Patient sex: M
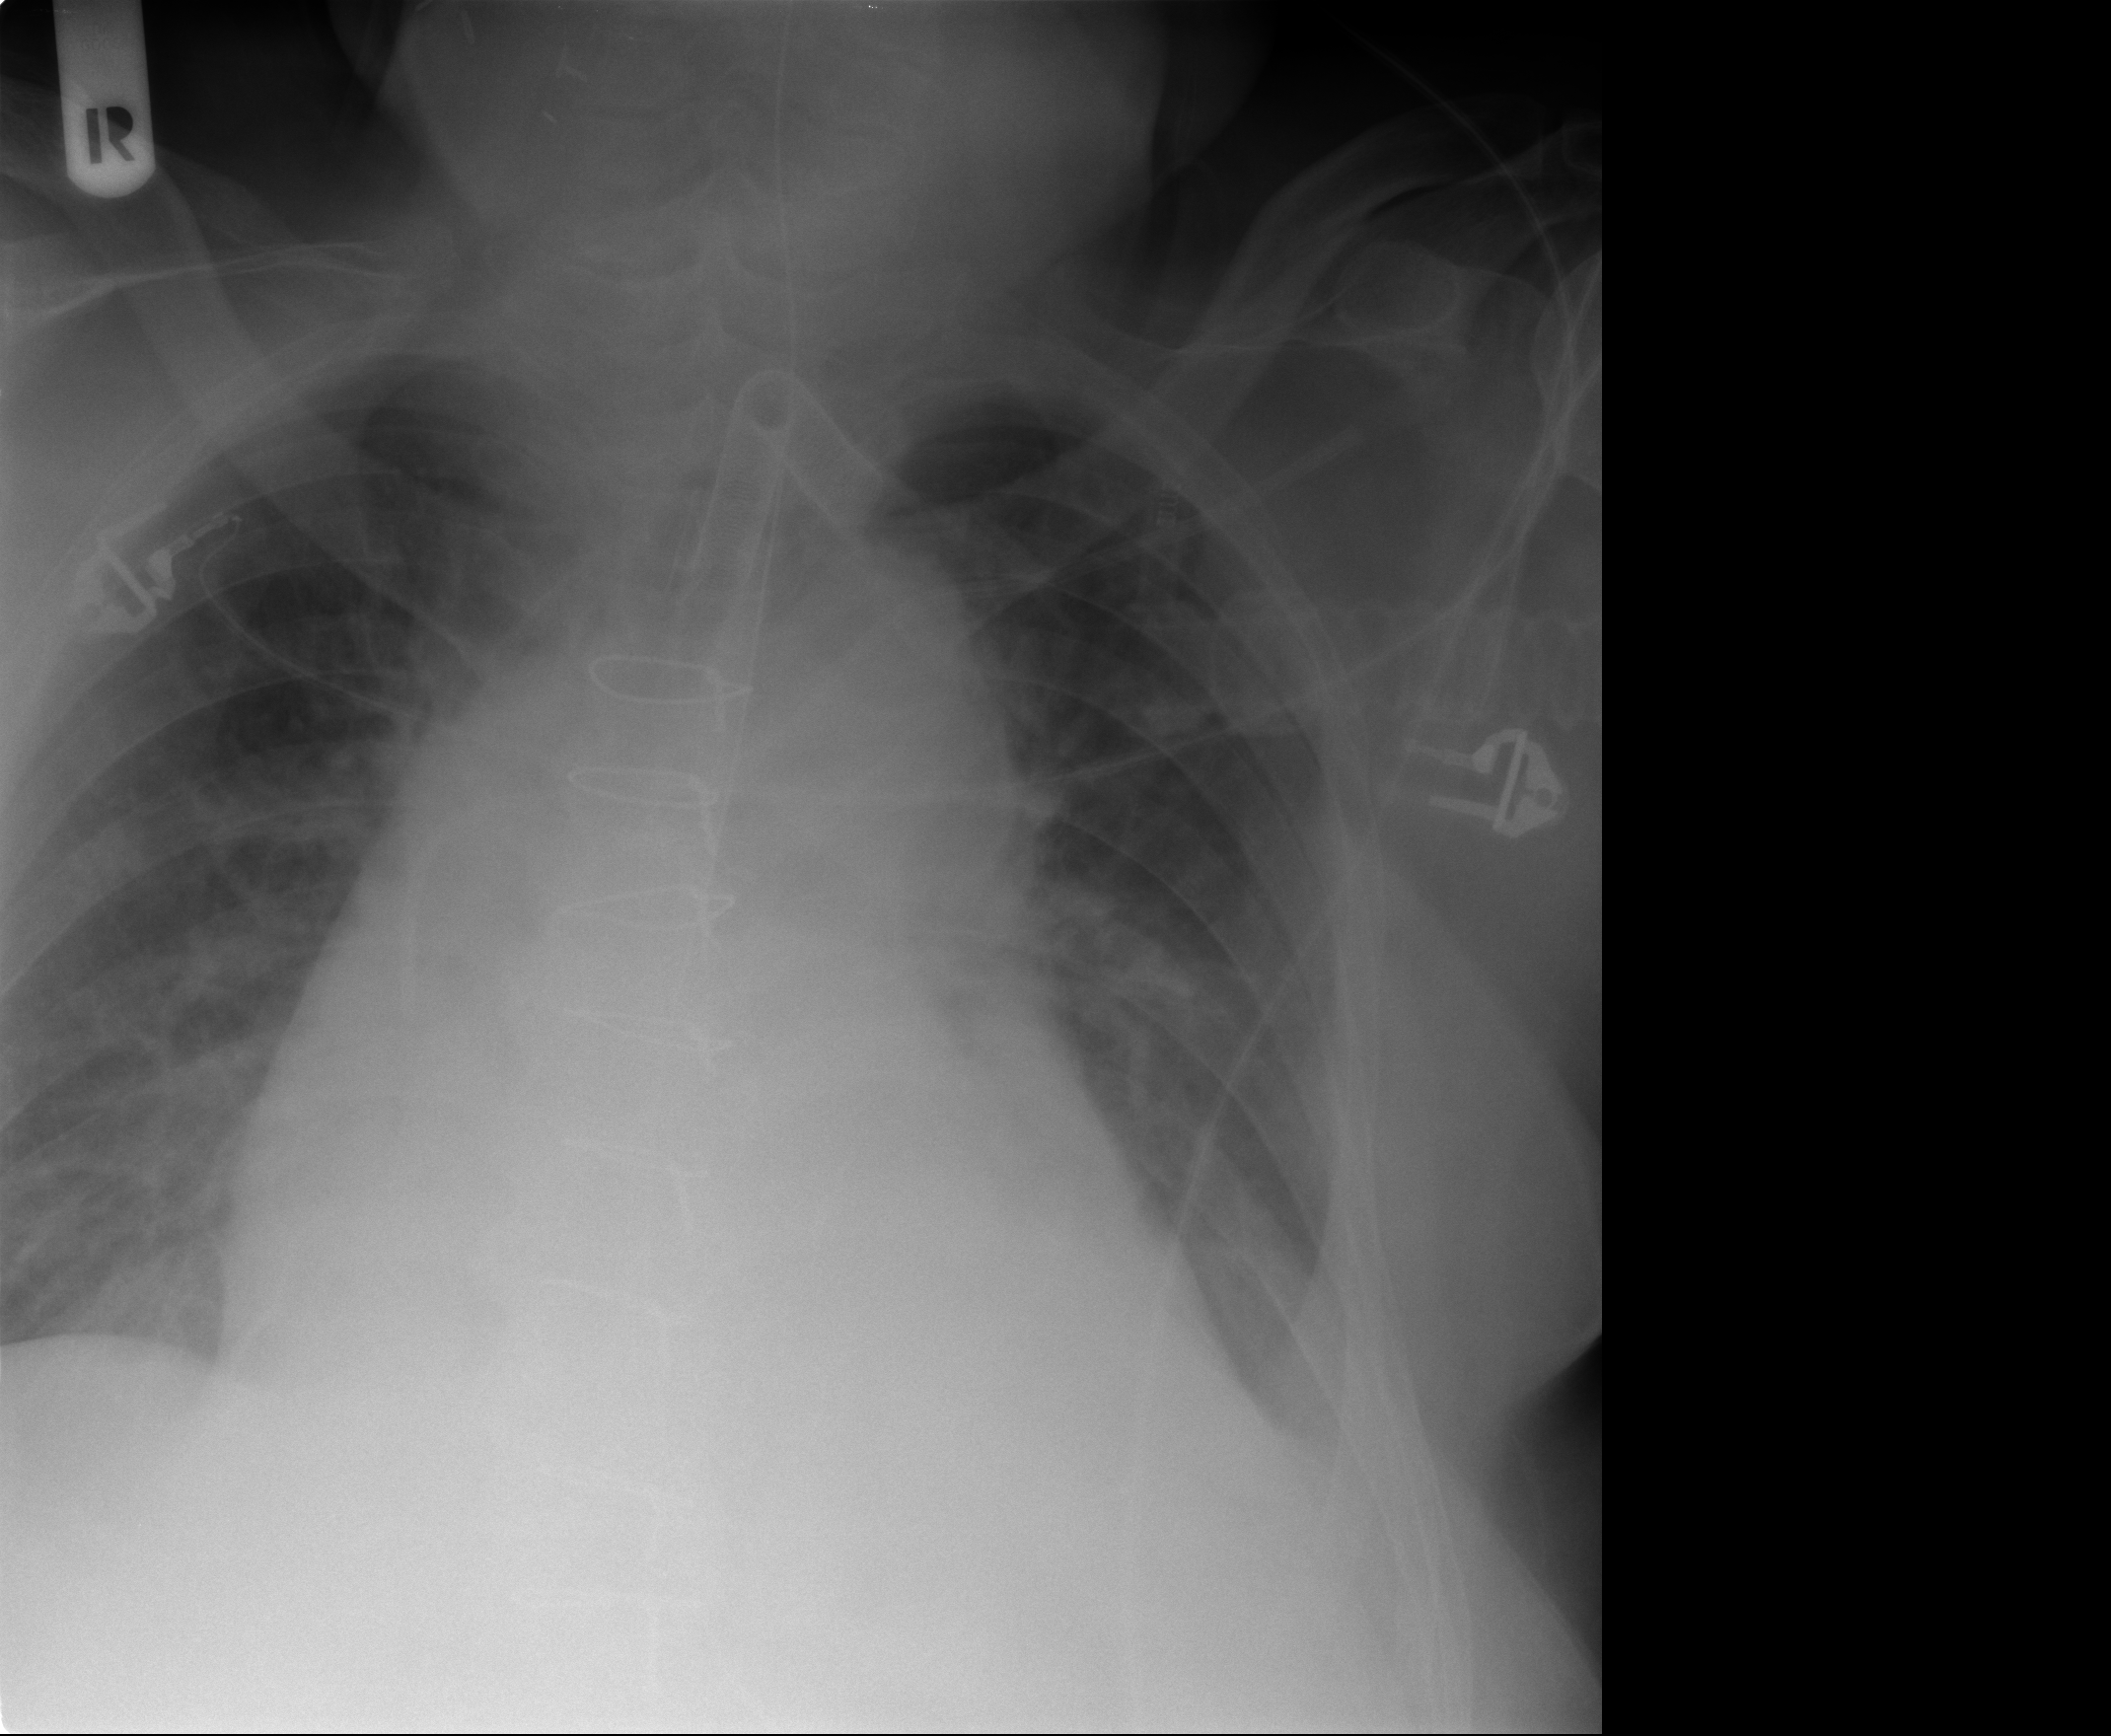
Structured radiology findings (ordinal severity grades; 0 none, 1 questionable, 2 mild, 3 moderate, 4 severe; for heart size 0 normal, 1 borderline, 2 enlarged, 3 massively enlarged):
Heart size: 2
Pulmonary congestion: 2
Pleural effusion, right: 0
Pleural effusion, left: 1
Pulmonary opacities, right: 0
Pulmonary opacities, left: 0
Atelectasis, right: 1
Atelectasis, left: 1